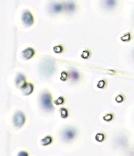
Label: Phaeocystis